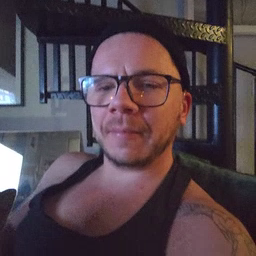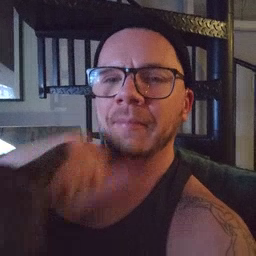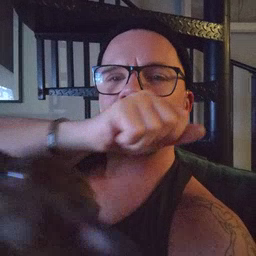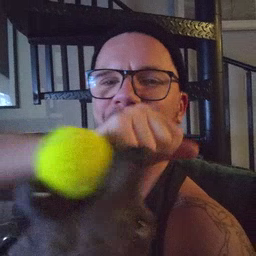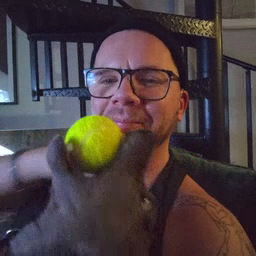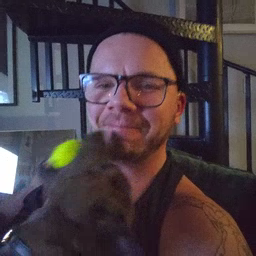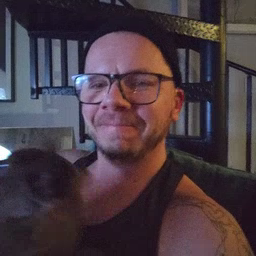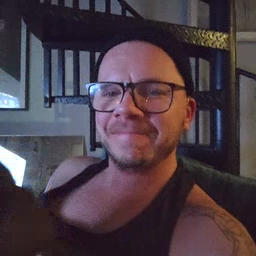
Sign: drop